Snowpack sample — Buffalo Mountain, Silverthorne, Colorado, USA (1/25/25, 10:11 AM MST)
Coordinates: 39.6222, -106.1139
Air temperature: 22 °F
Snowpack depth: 110 cm
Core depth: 40 cm
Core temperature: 46.4 °F
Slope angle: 12°, slope face: 102°
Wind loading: high
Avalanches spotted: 0
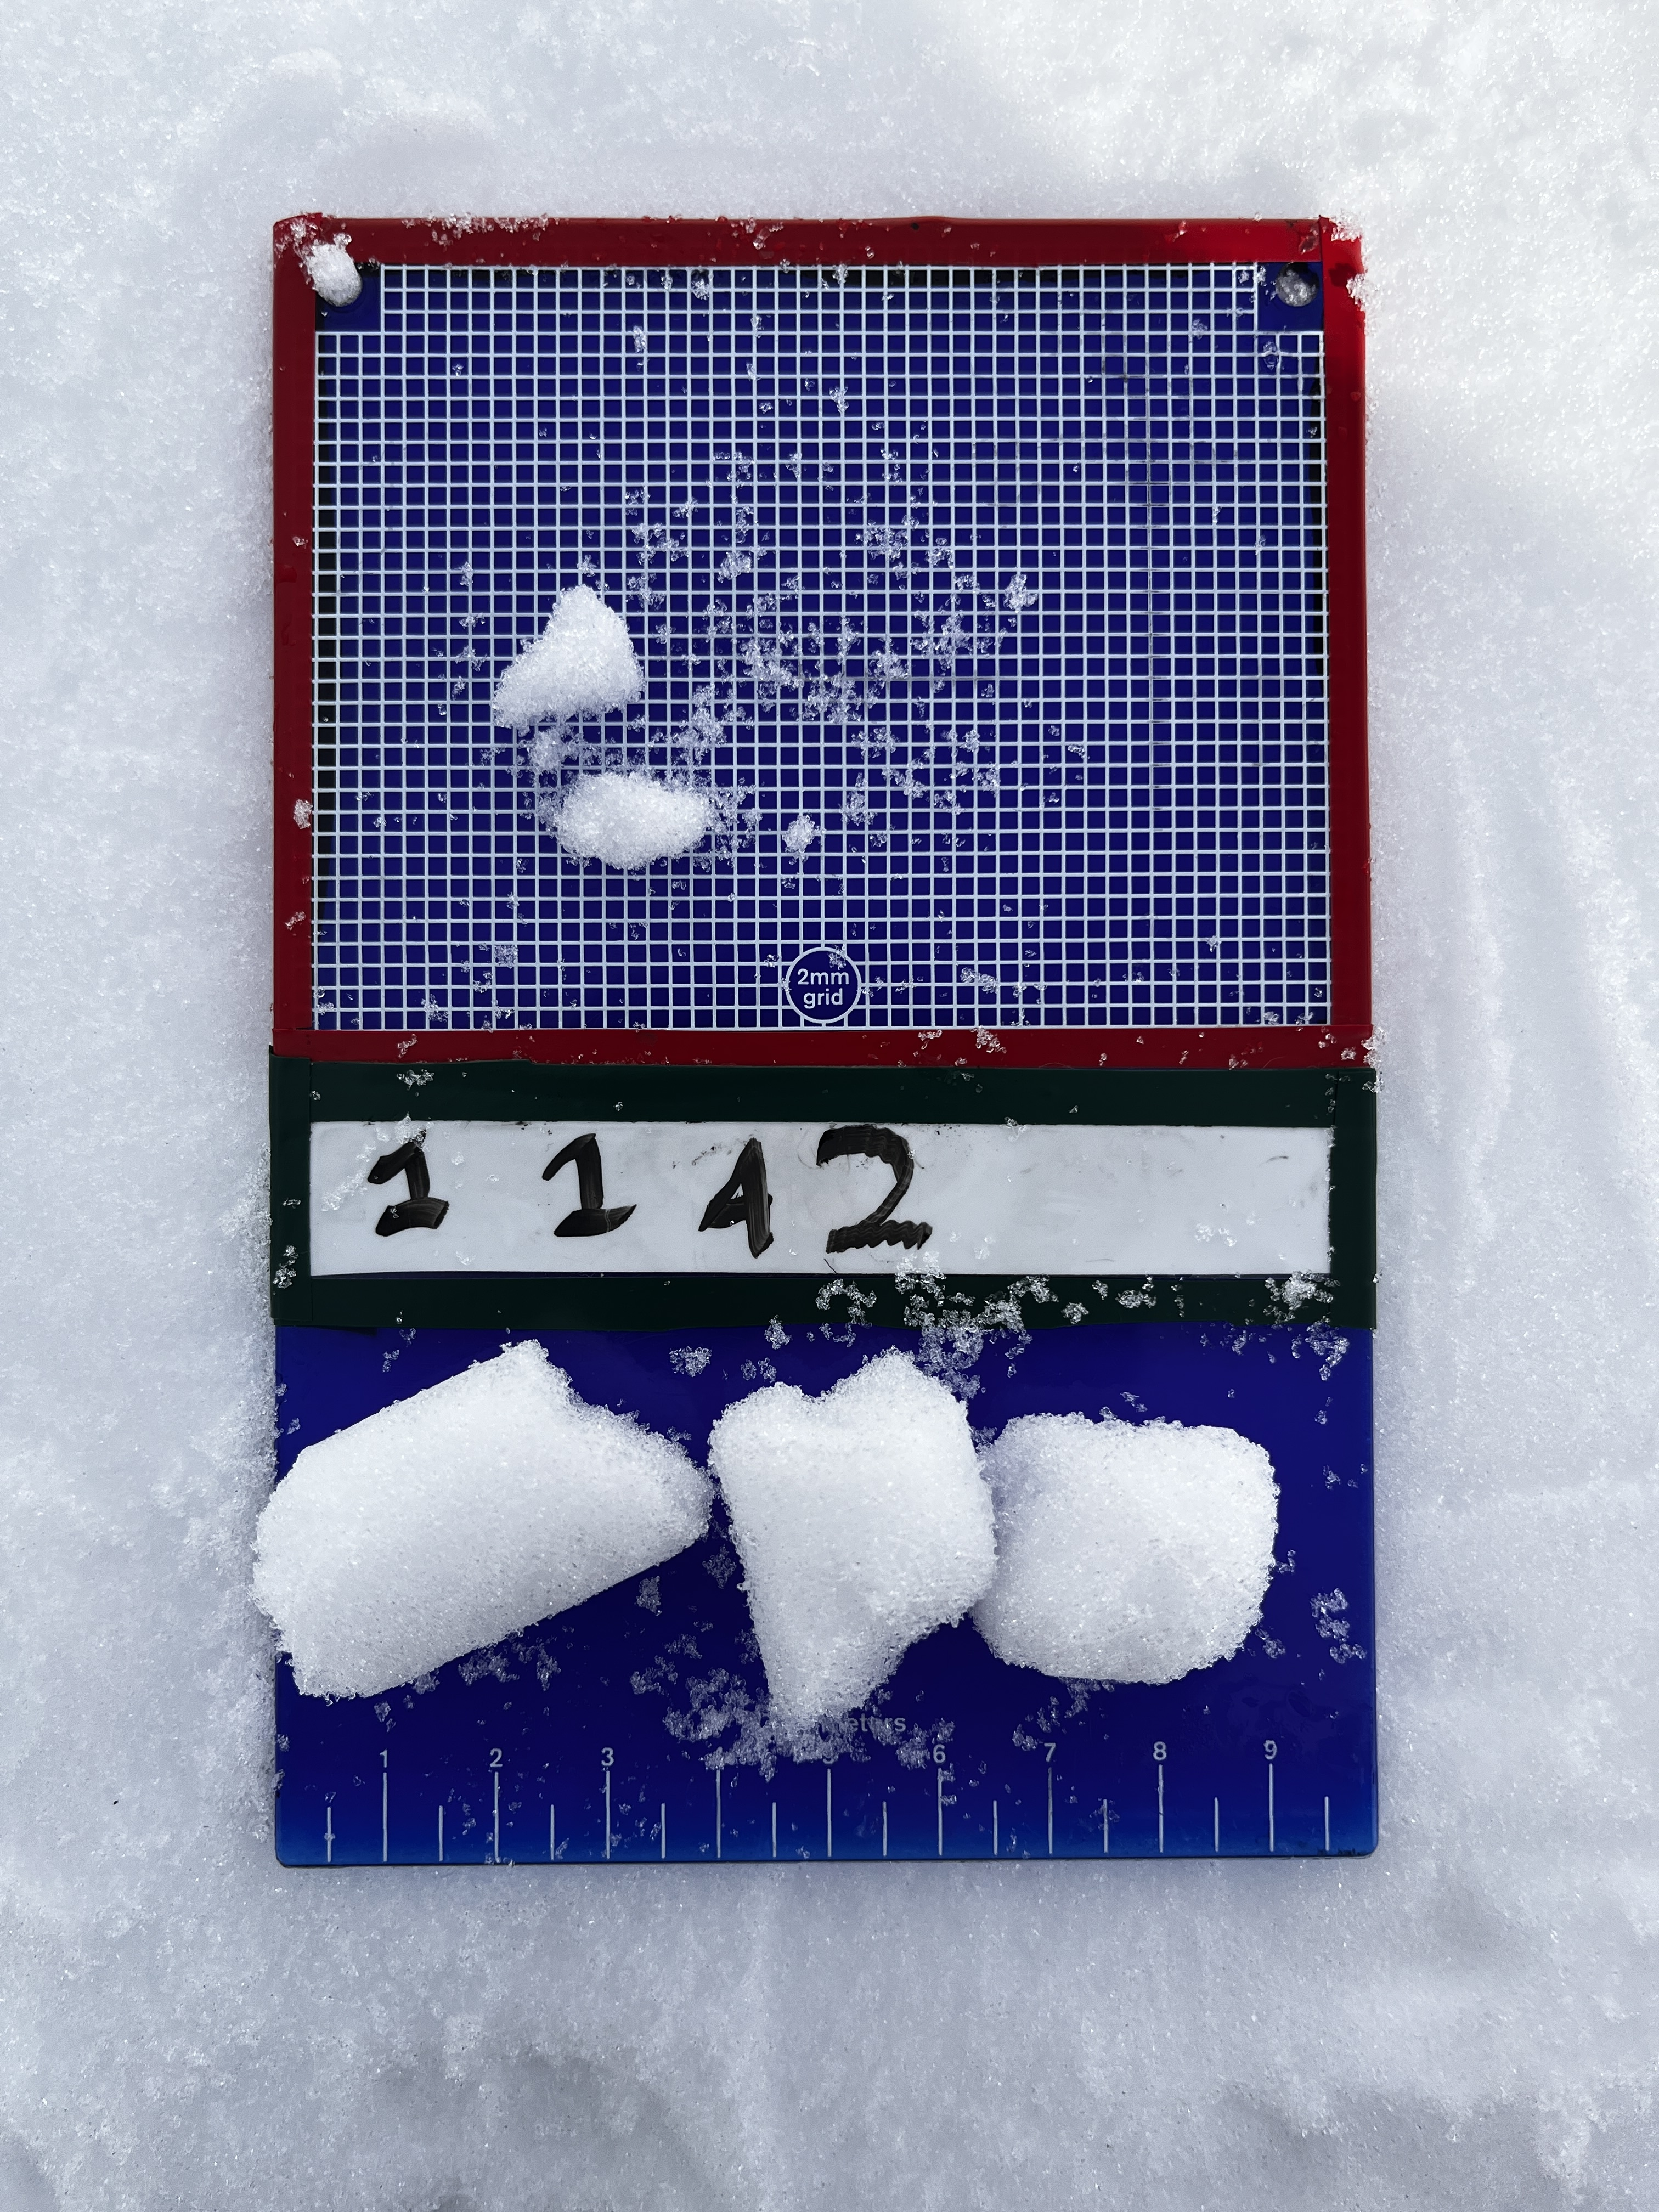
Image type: crystal_card
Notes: No avalanches nearby, collected on the outskirts of a fire break 15 meters from the treeline, on way to Buffalo and Red Mountain